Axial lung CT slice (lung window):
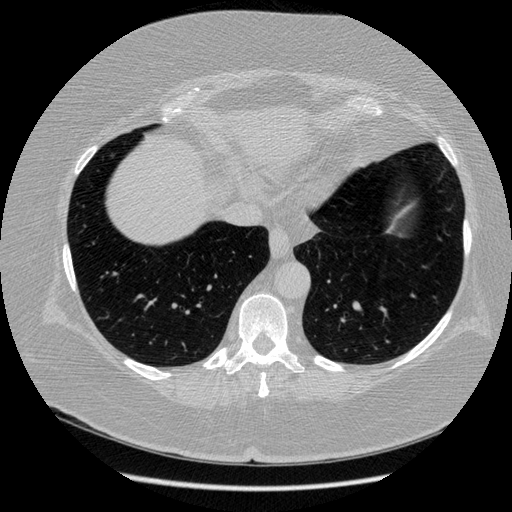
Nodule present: no